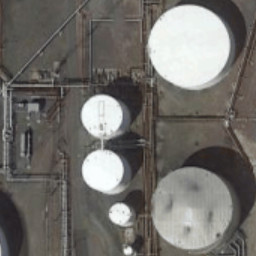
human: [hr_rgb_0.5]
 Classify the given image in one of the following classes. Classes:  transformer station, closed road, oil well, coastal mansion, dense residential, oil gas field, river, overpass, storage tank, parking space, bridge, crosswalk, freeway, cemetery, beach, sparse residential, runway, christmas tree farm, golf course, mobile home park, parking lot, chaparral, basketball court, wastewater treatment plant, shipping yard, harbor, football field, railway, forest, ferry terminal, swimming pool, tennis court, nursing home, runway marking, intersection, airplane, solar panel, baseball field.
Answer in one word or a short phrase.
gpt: storage tank